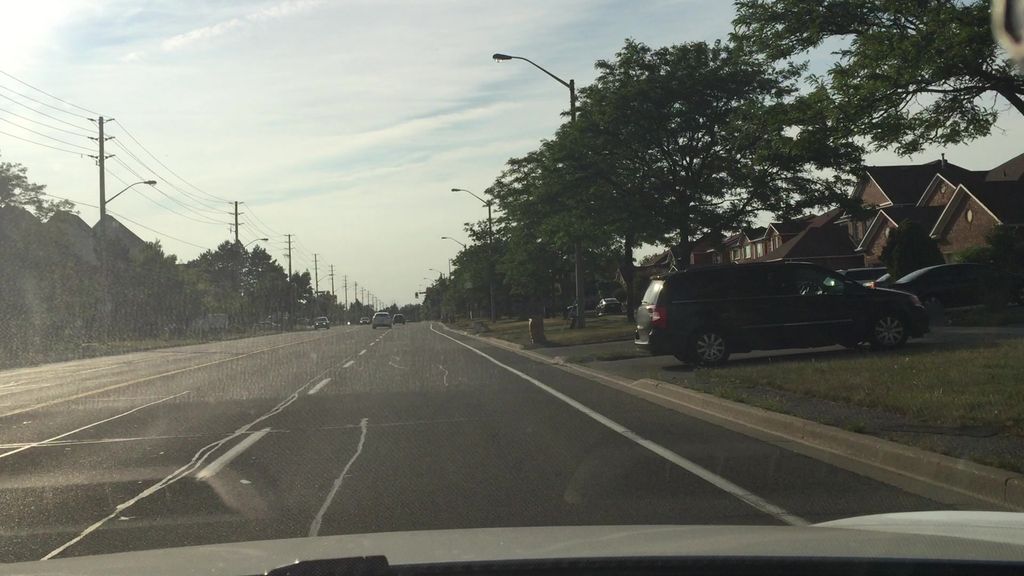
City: toronto